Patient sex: F
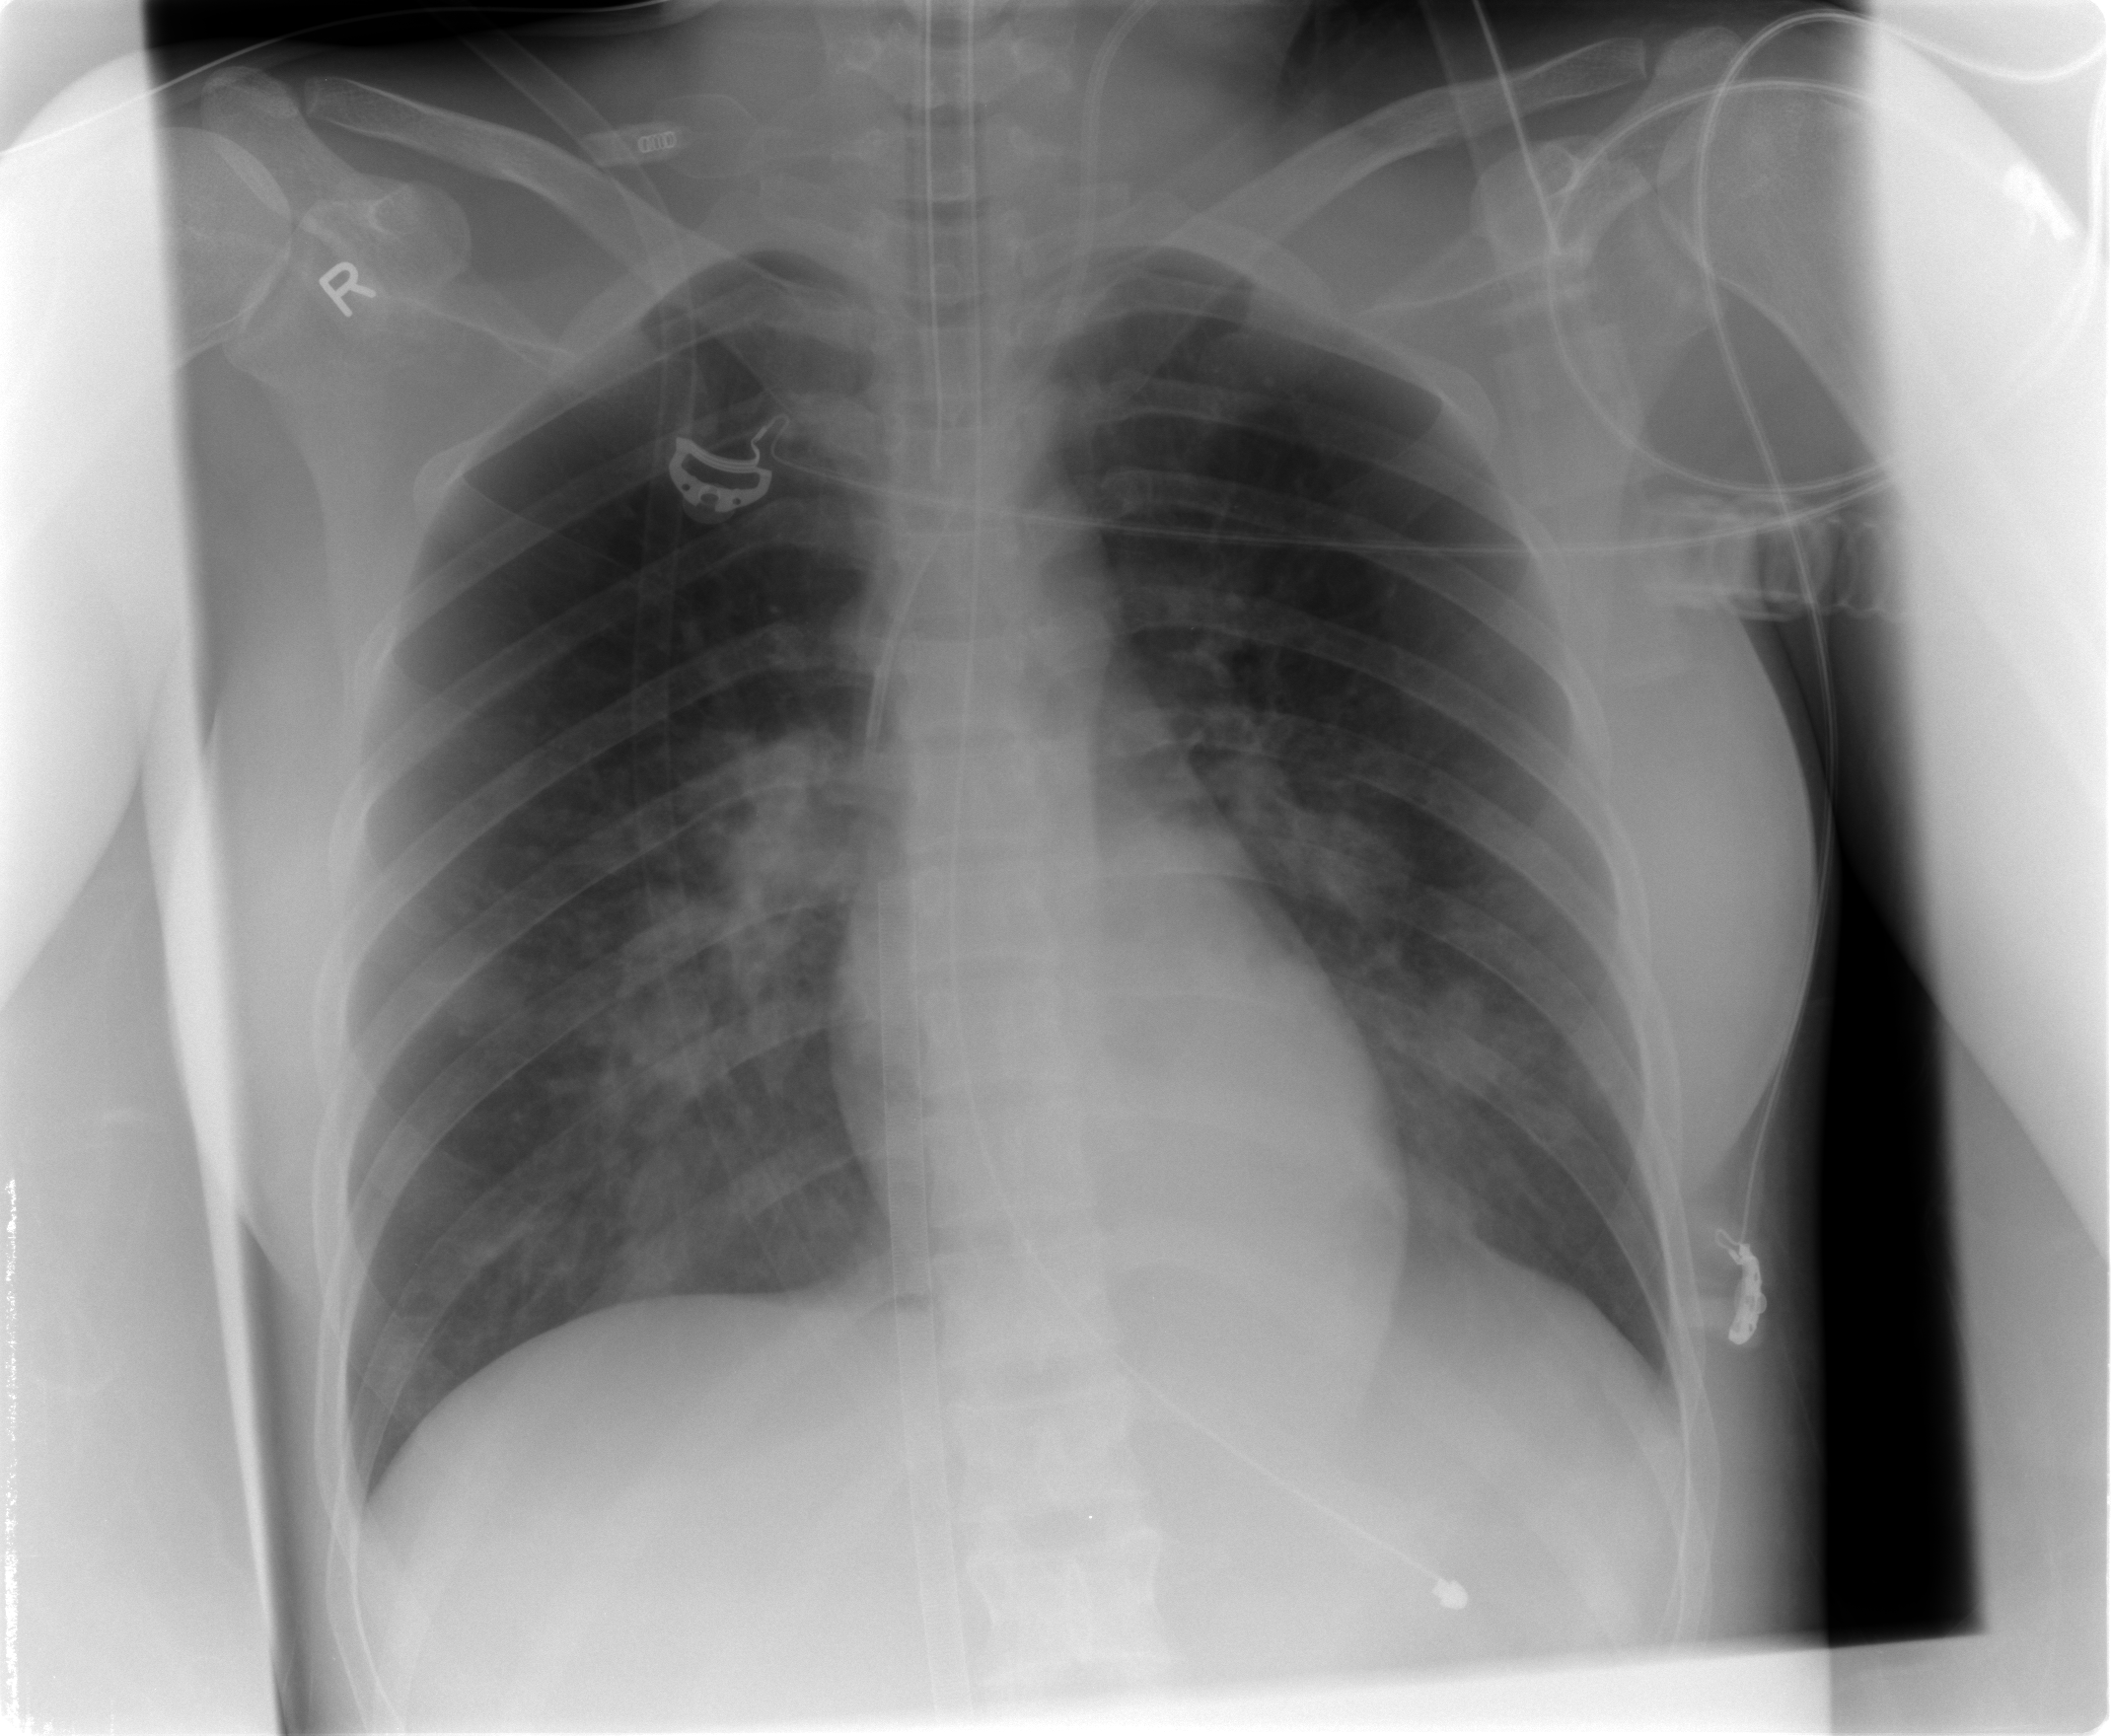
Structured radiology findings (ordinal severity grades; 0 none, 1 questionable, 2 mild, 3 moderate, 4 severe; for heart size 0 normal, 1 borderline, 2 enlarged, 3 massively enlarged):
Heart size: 0
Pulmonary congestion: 2
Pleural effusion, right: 0
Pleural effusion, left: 1
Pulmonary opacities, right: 2
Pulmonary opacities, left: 2
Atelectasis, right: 1
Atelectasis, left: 1